Aerial crown-view tile of a tropical tree (Barro Colorado Island, Panama), acquired 20250616:
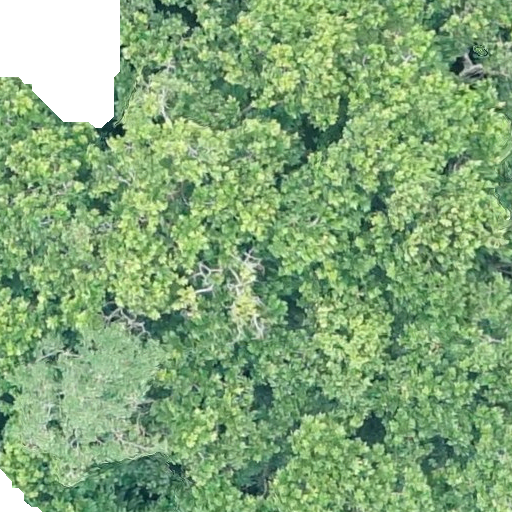
Species: Anacardium excelsum
GBIF accepted scientific name: Anacardium excelsum
Crown area: 652.16 m²